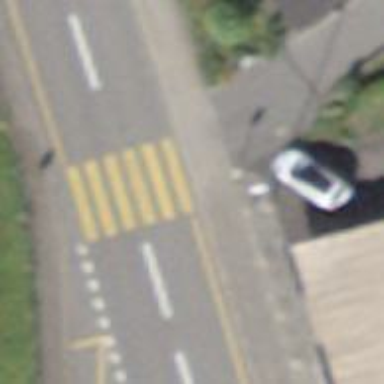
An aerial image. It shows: Asphalt footway with marked zebra crossing.